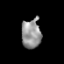
Tissue: prostate
Cell type: T cells
Senescence score: 0.2606
Nuclear area (px): 567
Mean DAPI intensity: 146.048